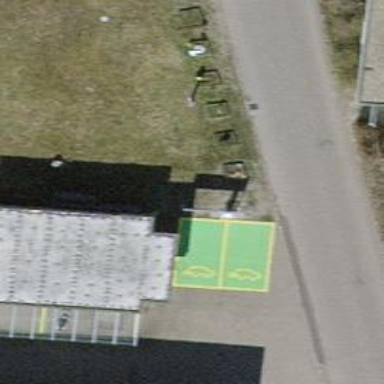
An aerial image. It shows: Charging station.